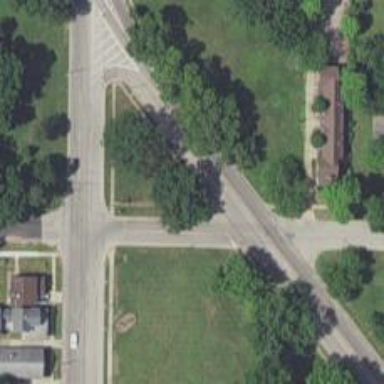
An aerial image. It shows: Secondary road with sidewalk on the left.